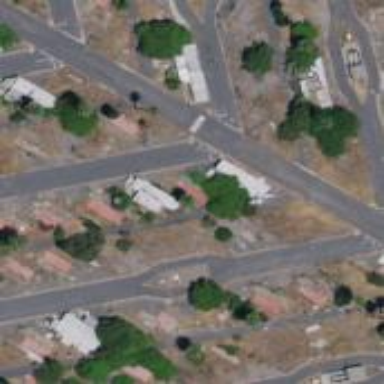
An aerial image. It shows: Residential road.